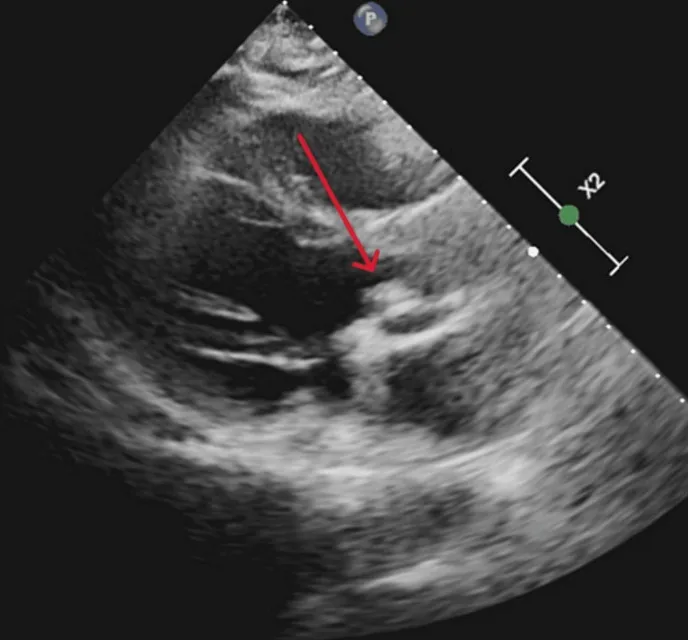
BAV vegetation on transthoracic echocardiogram. BAV: bicuspid aortic valve.
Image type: radiology (ultrasound)